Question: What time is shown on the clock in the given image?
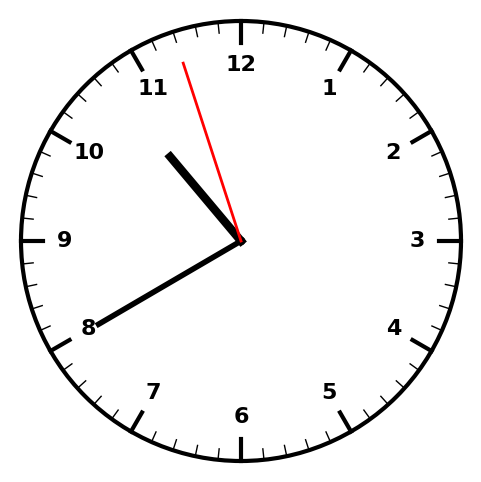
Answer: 10:39:57